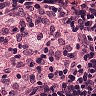
Metastatic tissue present: no